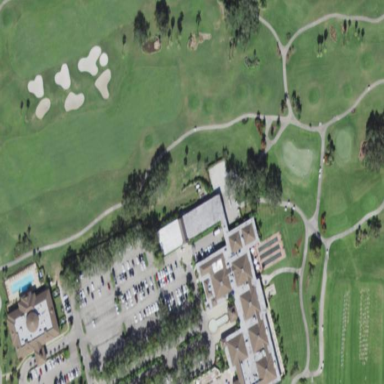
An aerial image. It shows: Clubhouse building for golf.